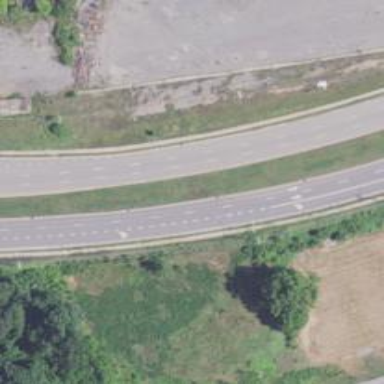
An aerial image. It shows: Secondary road.